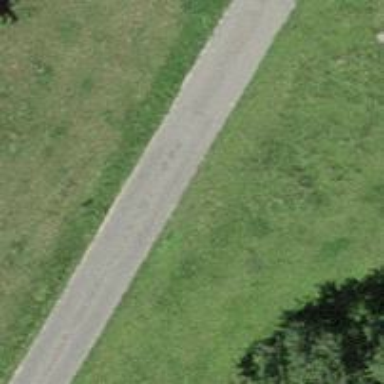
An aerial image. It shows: Paved track with Grade 1 surface.